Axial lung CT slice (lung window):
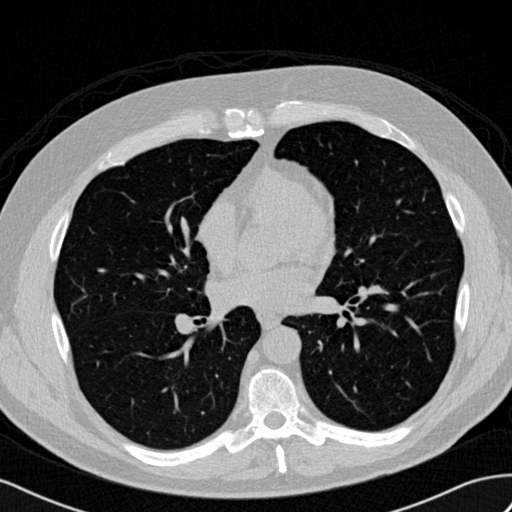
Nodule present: no